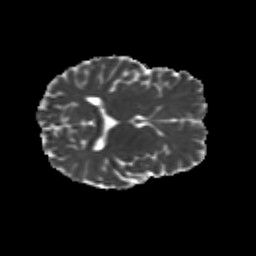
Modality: MD
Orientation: axial
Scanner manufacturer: siemens
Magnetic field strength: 3 T
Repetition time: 9.2 s
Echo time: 0.084 s